Question: Count the number of objects in the diagram.
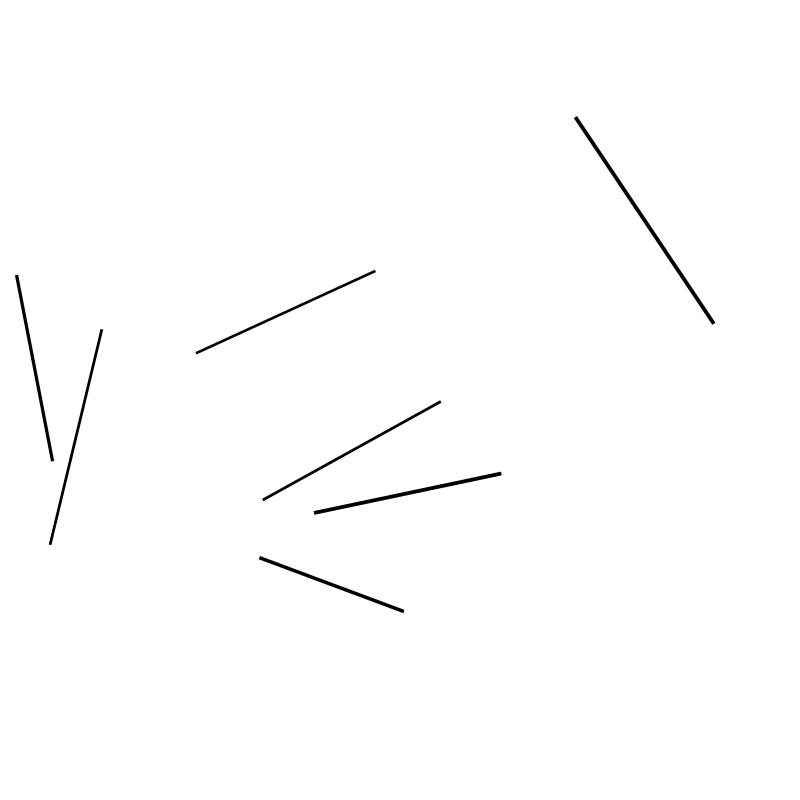
Answer: 7